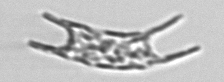
Label: Eucampia